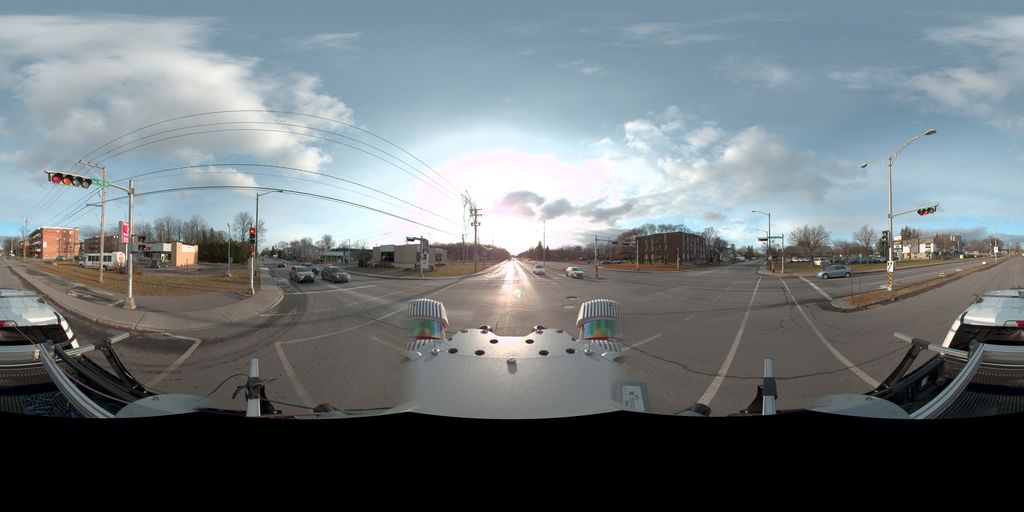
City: quebec_city